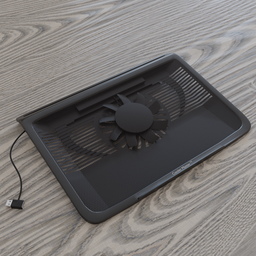
Label: electronics